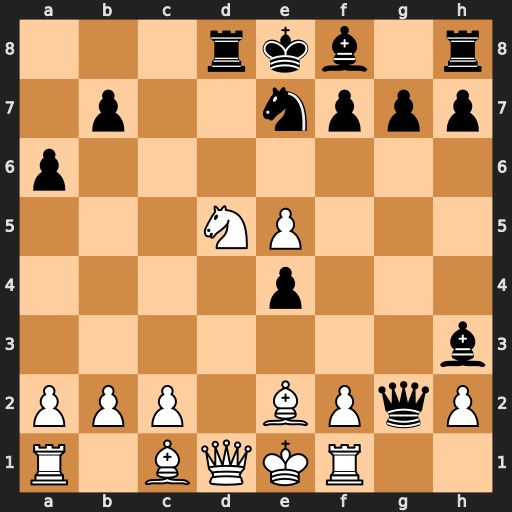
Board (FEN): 3rkb1r/1p2nppp/p7/3NP3/4p3/7b/PPP1BPqP/R1BQKR2
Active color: w
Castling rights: Qk
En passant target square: -
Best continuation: Nc7#